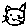
Label: cat